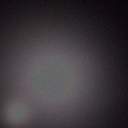
Screen state: off